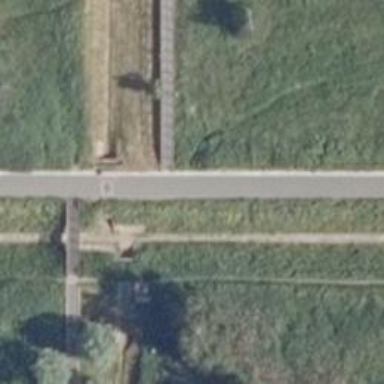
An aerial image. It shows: Footway road that goes over boardwalk bridge.